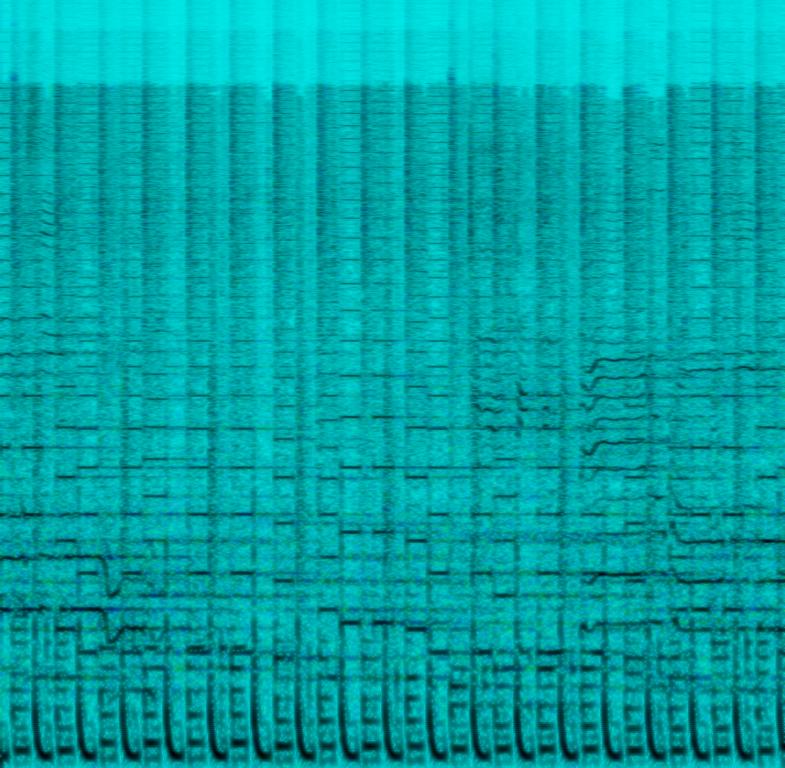
A female vocalist sings this upbeat electronic pop song. The tempo is fast with enthusiastic synthesiser arrangements, groovy drumming. The music is electronically arranged and has a youthful, vivacious, enthusiastic, buoyant dance groove. This music is upbeat Electronic Dance music.